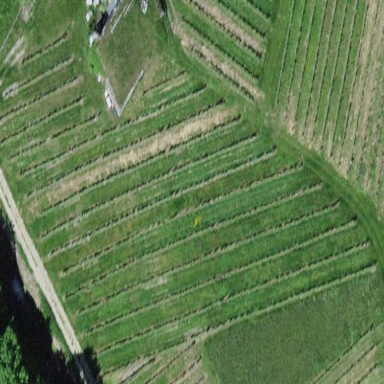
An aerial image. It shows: Vineyard.